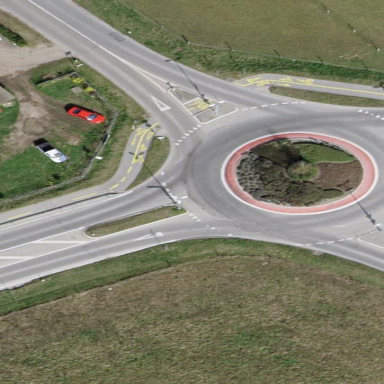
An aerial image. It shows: Secondary asphalt road with roundabout junction. There are no sidewalks.